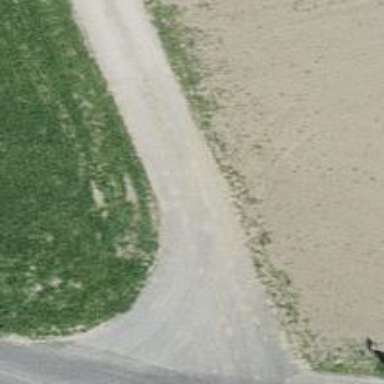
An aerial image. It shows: Unpaved track with grade2 tracktype.